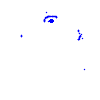
Particle: proton